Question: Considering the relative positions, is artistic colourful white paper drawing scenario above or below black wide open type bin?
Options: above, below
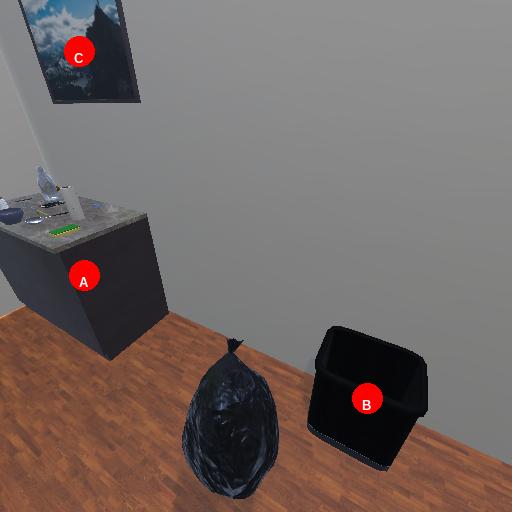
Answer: above